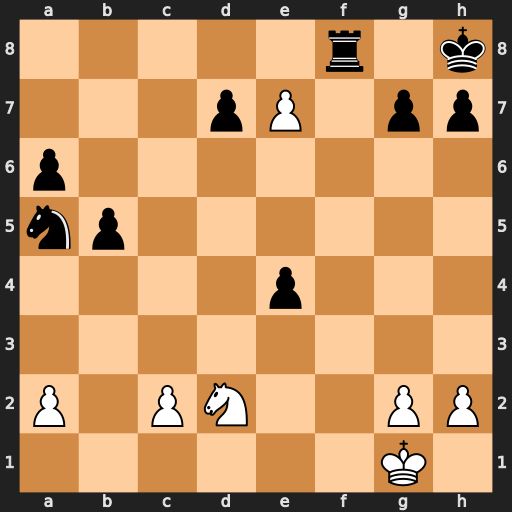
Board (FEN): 5r1k/3pP1pp/p7/np6/4p3/8/P1PN2PP/6K1
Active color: w
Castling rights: -
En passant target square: -
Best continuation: exf8=Q#